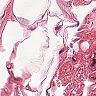
Metastatic tissue present: no